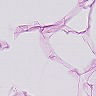
Metastatic tissue present: no